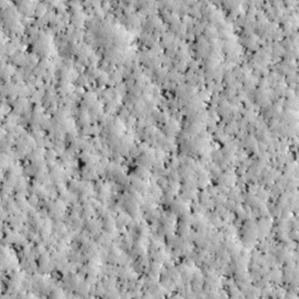
Label: non_frost